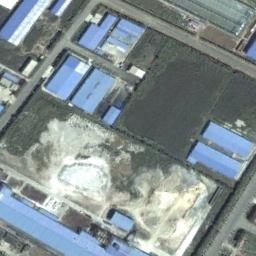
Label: industrial_area